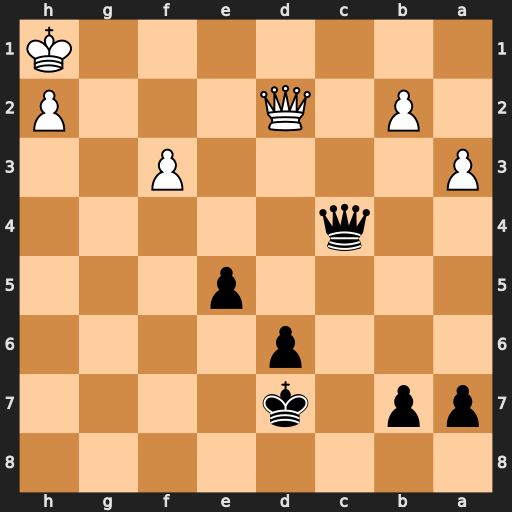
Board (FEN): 8/pp1k4/3p4/4p3/2q5/P4P2/1P1Q3P/7K
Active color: b
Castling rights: -
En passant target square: -
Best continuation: Qf1#